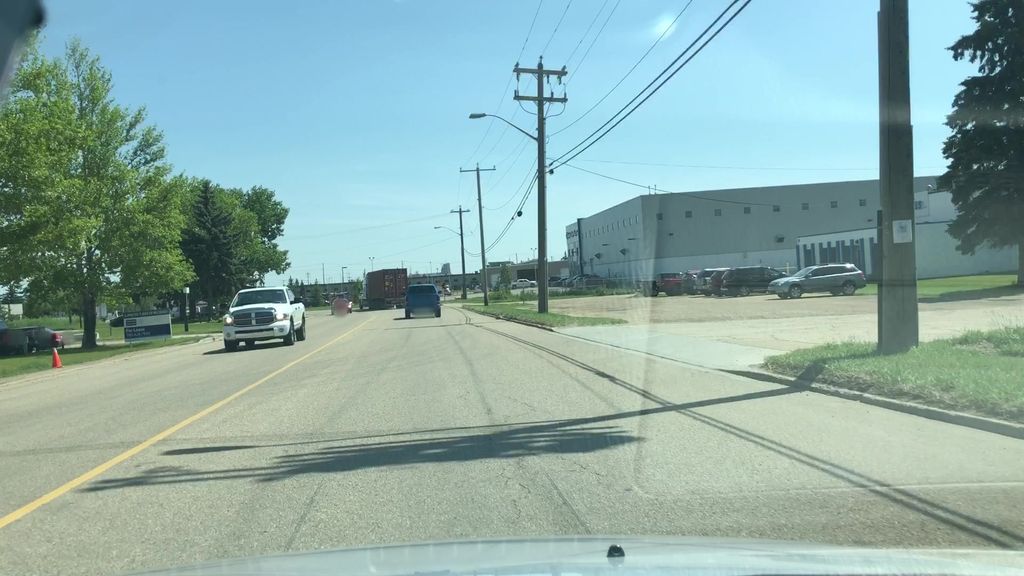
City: edmonton